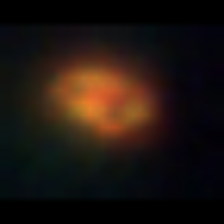
Taxon: Unknown_phyto
Group: Unknown